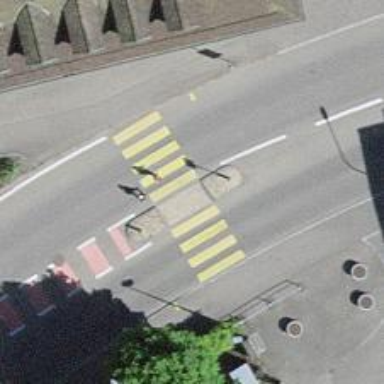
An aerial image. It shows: Marked zebra crossing on the road.